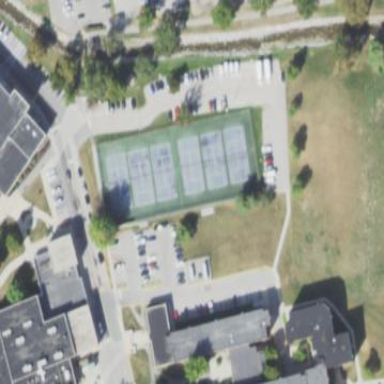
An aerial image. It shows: Tennis court on the leisure land pitch.